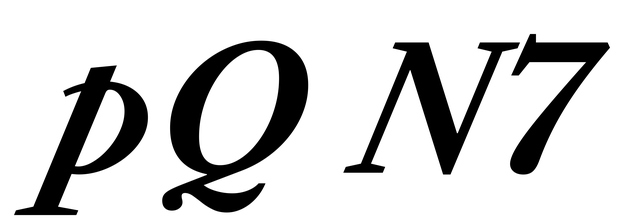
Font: LibreCaslonText-Italic_Bold_Italic